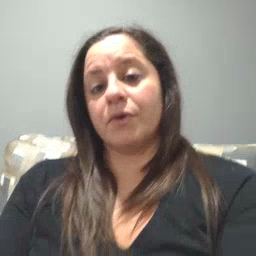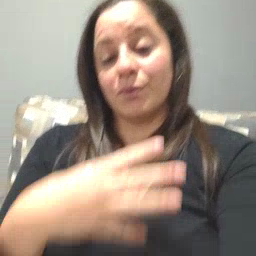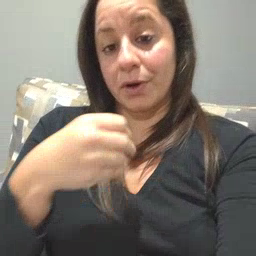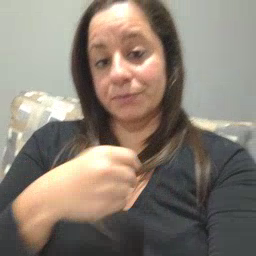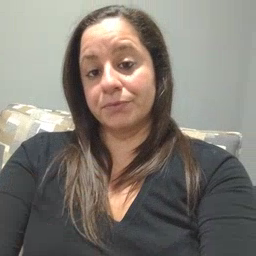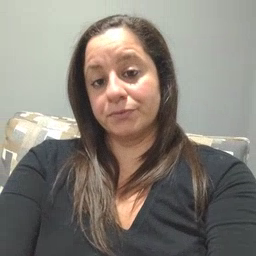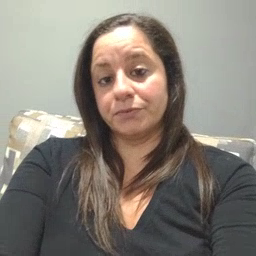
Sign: white